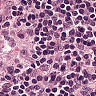
Metastatic tissue present: no